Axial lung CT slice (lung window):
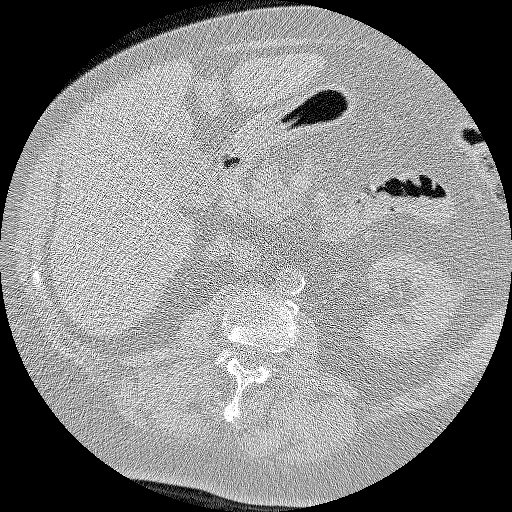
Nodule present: no